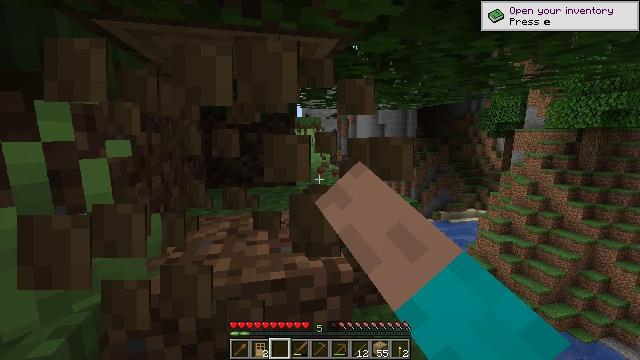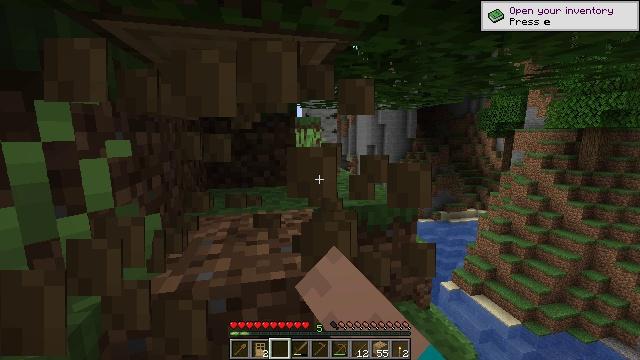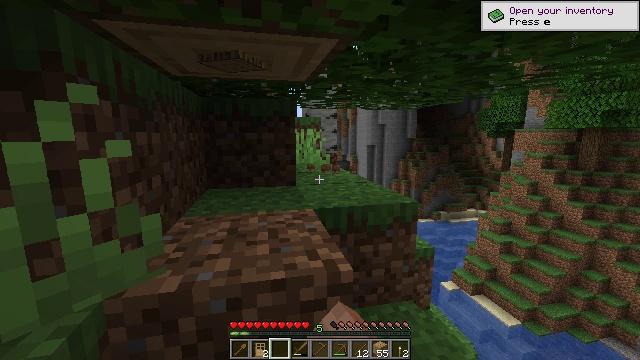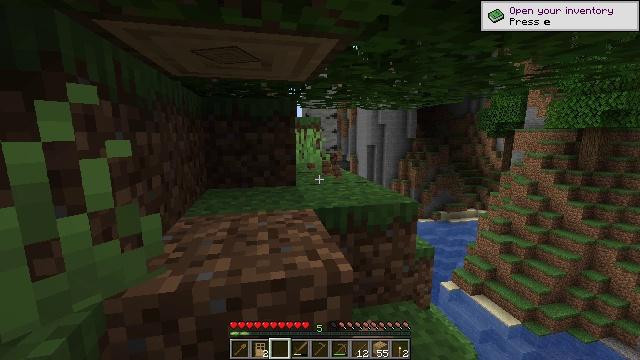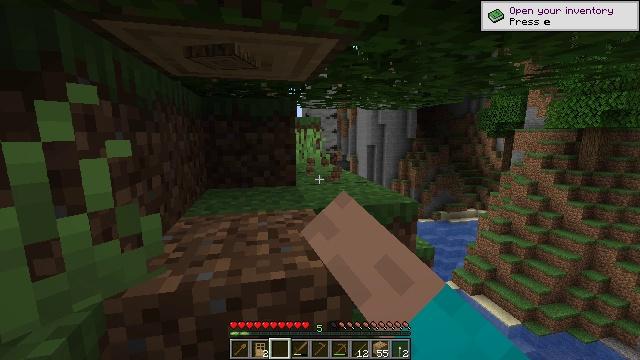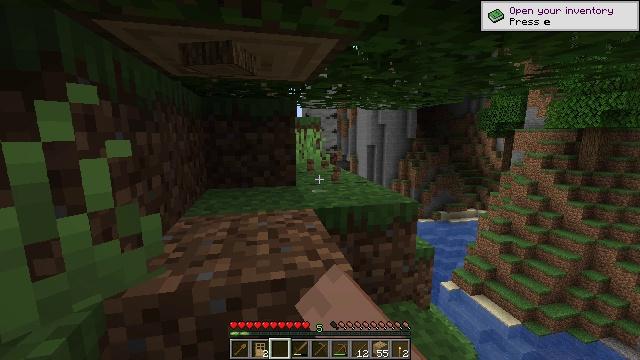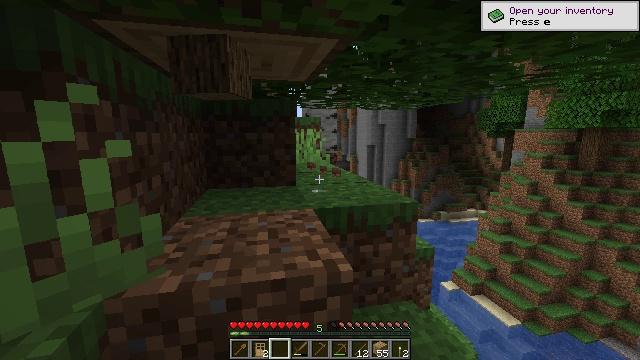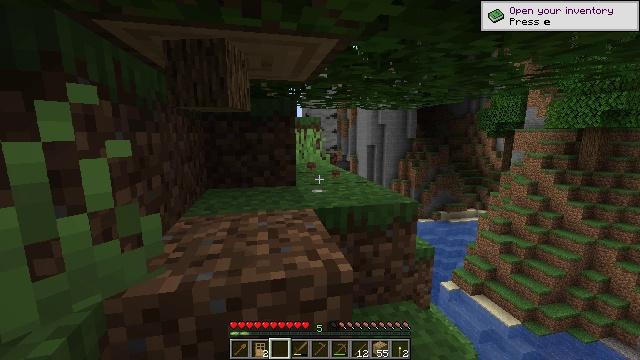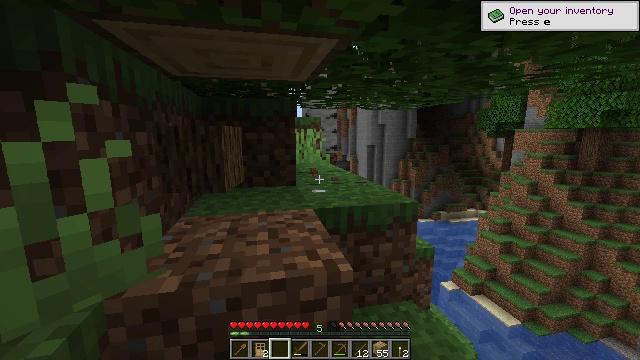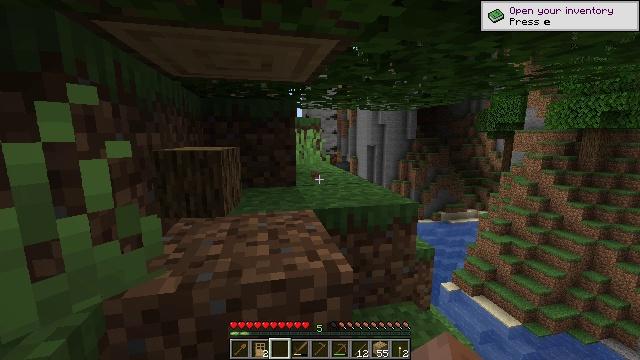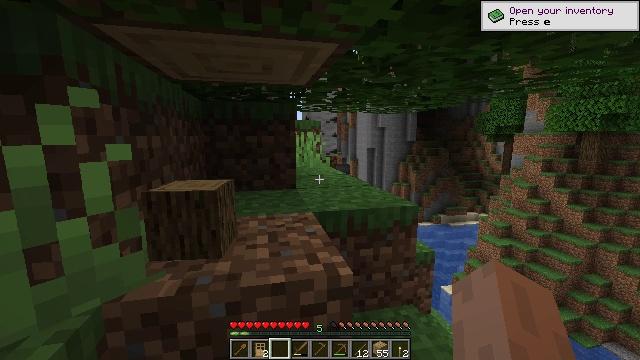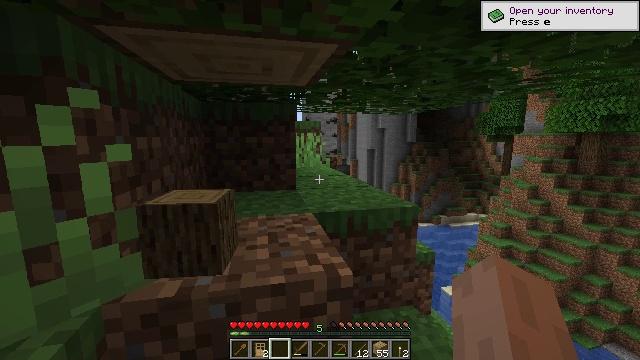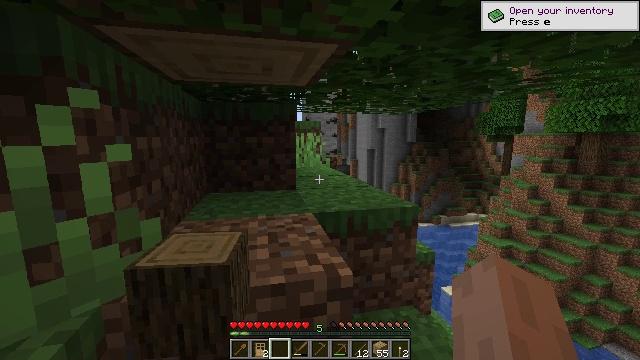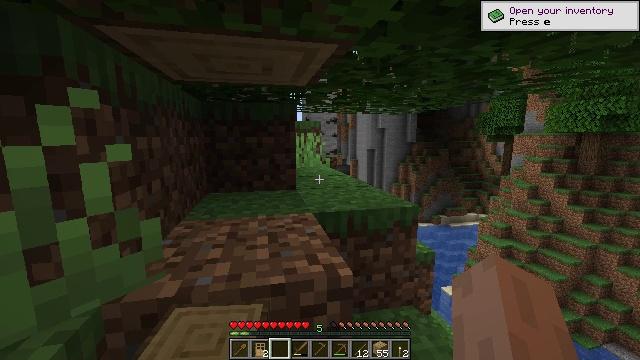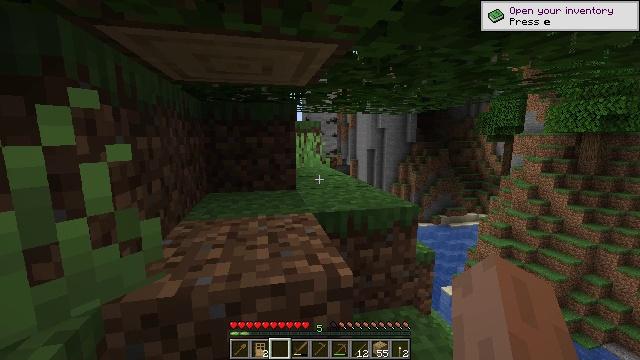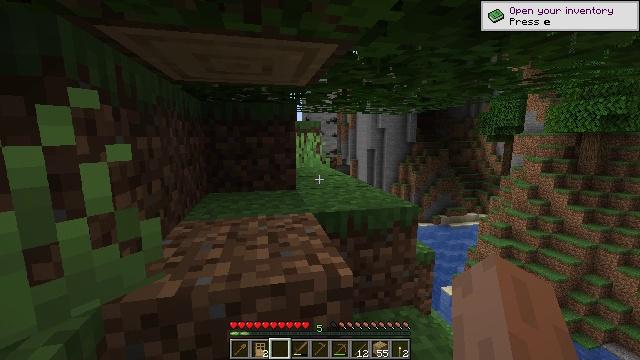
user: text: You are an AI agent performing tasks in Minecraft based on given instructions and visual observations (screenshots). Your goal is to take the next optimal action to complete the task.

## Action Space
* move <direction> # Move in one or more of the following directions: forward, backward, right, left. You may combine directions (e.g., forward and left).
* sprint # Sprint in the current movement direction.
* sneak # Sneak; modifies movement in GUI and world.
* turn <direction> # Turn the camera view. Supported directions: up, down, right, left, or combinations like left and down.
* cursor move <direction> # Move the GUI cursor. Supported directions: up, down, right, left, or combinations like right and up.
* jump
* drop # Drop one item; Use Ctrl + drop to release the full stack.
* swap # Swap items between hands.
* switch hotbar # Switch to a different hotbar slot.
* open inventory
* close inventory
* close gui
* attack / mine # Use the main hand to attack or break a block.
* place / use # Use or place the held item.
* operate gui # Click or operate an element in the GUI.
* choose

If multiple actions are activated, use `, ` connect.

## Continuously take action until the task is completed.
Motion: motion action
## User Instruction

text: Mine oak leaves.
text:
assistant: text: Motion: attack / mine
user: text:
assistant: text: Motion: attack / mine
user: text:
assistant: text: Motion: attack / mine
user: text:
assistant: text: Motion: attack / mine
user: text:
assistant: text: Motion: no_op
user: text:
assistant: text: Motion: no_op
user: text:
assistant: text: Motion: no_op
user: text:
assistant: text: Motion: no_op
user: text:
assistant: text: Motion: no_op
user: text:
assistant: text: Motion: no_op
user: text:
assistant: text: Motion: no_op
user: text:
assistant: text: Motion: no_op
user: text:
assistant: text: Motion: no_op
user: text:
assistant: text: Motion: no_op
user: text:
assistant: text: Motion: no_op
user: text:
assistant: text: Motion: no_op
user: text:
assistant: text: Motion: no_op
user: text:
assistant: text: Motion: no_op
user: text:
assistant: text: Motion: no_op
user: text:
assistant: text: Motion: no_op
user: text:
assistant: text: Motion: no_op
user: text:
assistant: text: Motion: no_op
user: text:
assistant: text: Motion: no_op
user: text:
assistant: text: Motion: turn right and down
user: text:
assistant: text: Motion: turn right and down
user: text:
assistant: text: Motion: no_op
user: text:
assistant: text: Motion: no_op
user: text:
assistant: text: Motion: no_op
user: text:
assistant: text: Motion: no_op
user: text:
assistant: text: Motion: no_op